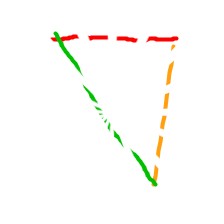
Shape: triangle